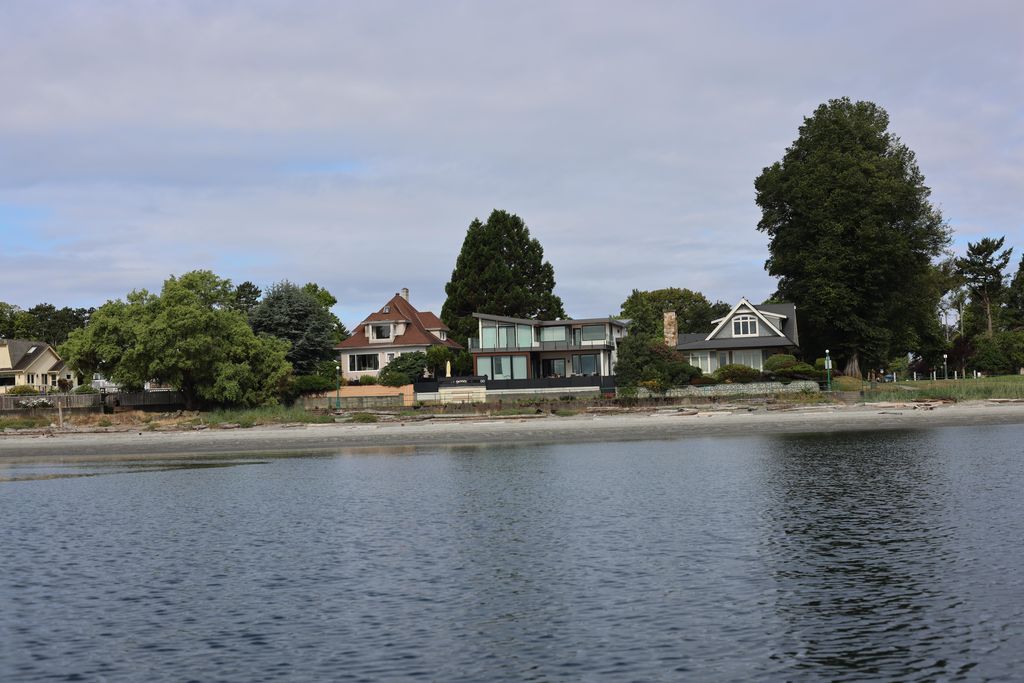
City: victoria